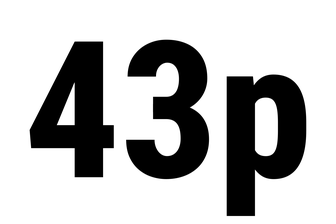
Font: Roboto_Condensed_ExtraBold